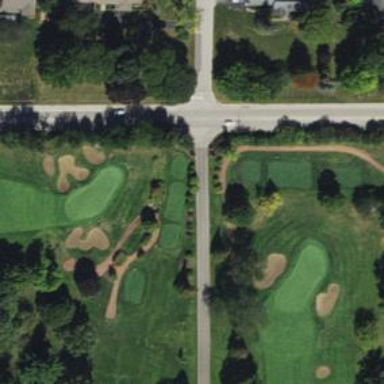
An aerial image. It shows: Path for both roads and golfers.